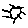
Label: sun